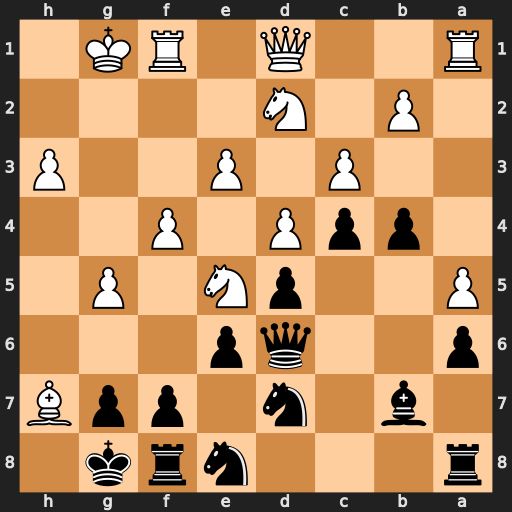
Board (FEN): r3nrk1/1b1n1ppB/p2qp3/P2pN1P1/1ppP1P2/2P1P2P/1P1N4/R2Q1RK1
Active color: b
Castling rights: -
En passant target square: -
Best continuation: Kxh7 Qh5+ Kg8 g6 fxg6